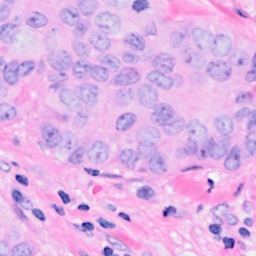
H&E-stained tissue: Breast